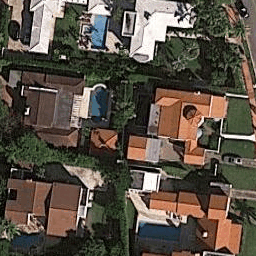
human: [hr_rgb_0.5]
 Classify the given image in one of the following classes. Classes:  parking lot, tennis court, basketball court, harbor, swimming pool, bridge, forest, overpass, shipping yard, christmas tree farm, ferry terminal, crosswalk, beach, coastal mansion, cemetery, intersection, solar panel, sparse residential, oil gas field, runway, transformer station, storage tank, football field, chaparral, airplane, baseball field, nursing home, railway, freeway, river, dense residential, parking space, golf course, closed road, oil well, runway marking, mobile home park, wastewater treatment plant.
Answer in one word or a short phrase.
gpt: coastal mansion